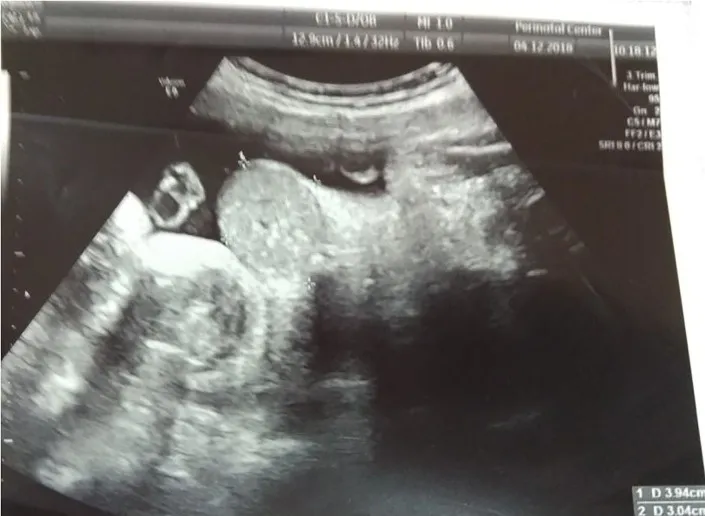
Prenatal US on 34 weeks of gestation.
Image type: radiology (ultrasound)